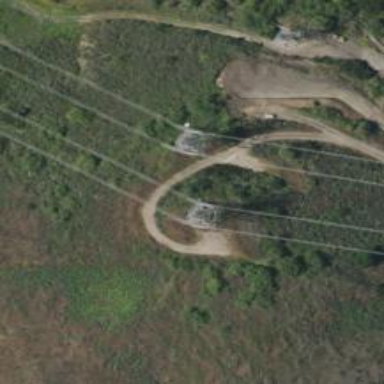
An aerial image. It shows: Power tower.